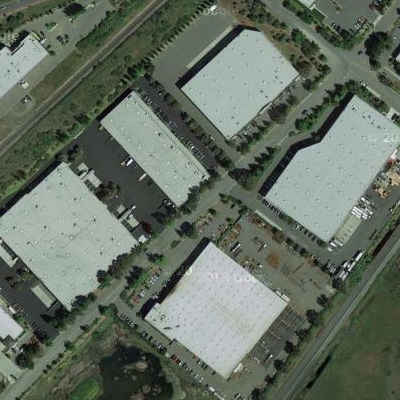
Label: Industry